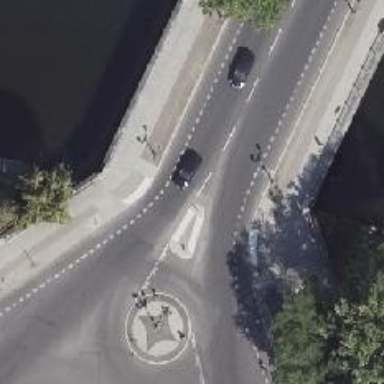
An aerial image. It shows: Tertiary road with asphalt surface crossing over bridge. There are separate sidewalks and lanes for cyclists on both sides of the road.